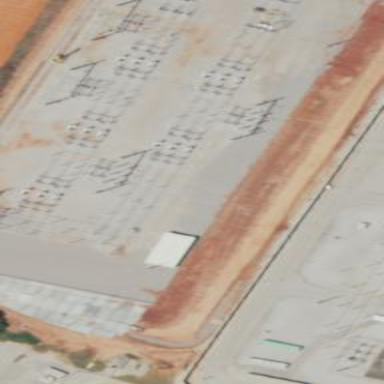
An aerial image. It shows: Power substation surrounded by fence.